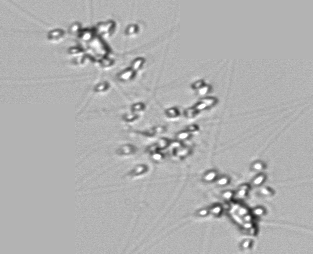
Label: Chaetoceros_didymus_TAG_external_flagellate